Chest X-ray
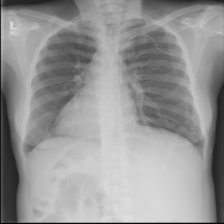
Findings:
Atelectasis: negative
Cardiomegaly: negative
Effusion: negative
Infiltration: negative
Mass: negative
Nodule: negative
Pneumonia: negative
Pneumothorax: negative
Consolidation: negative
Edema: negative
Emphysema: negative
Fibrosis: negative
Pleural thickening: negative
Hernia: negative